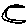
Label: moon